Question: No matter what image I specify with
'''
<meta property='og:image' content='http://www.mysite.com/images/img1.jpg' />
'''
Facebook crops the image, often cutting off peoples' heads, as in the example below. Is there a way to keep FB from cropping the image?

Thanks
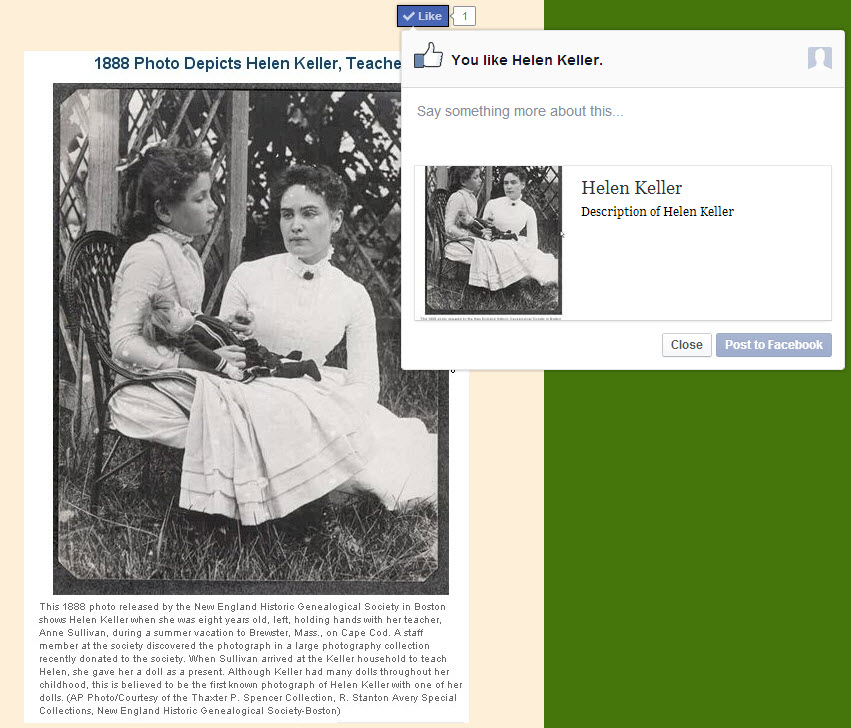
Answer: Instead of changing cfs parameter, can you add to your page:
'''
<meta property="og:image:width" content="180" />
<meta property="og:image:height" content="110" />
'''
Please replace 180 and 110 by your image size values.